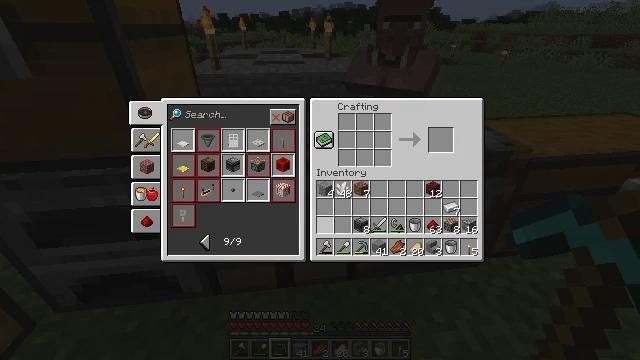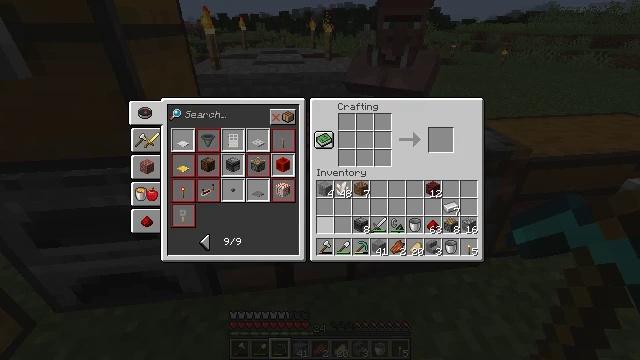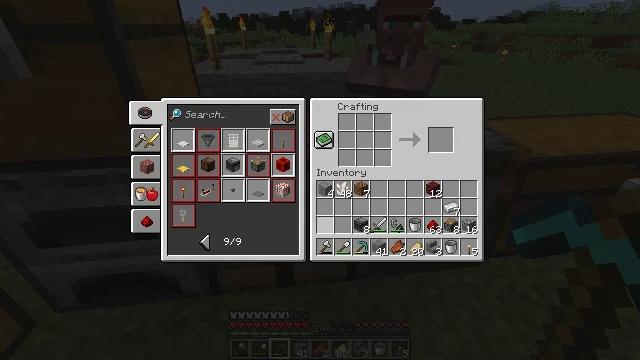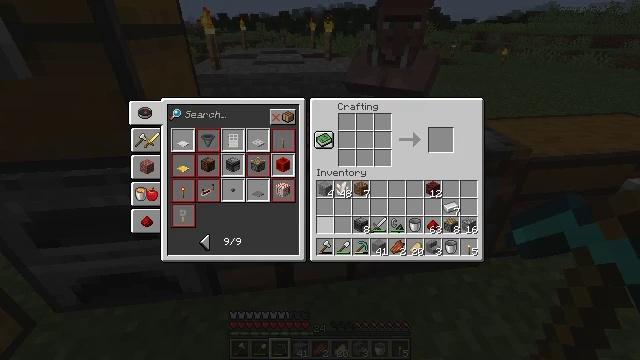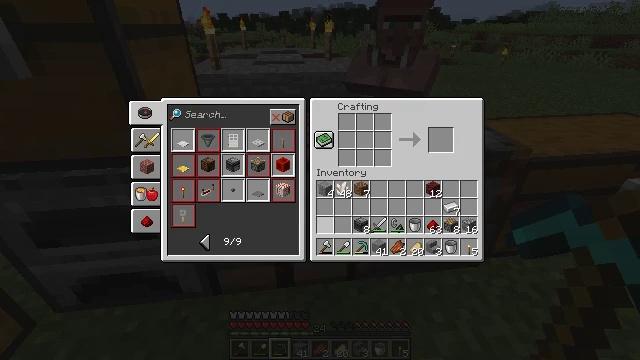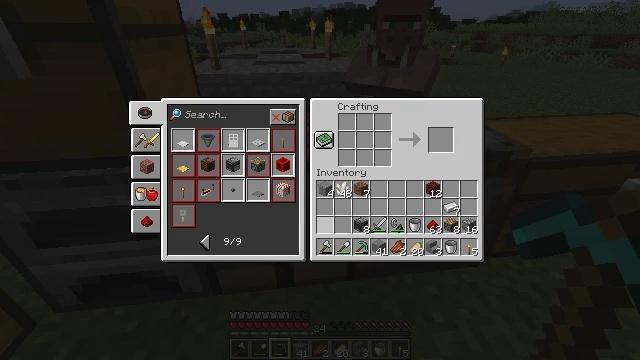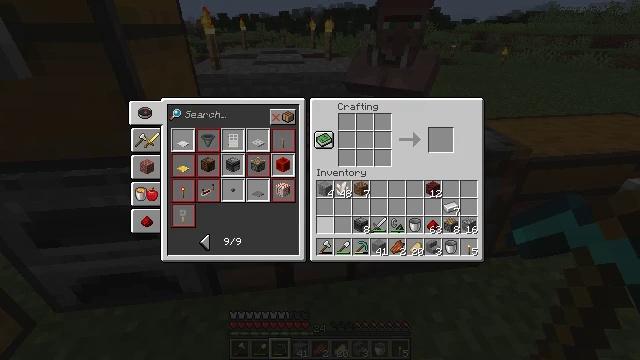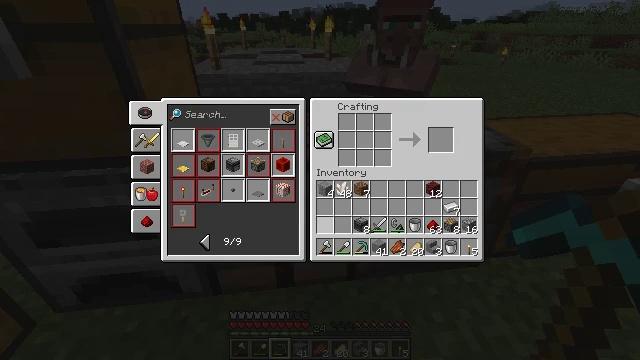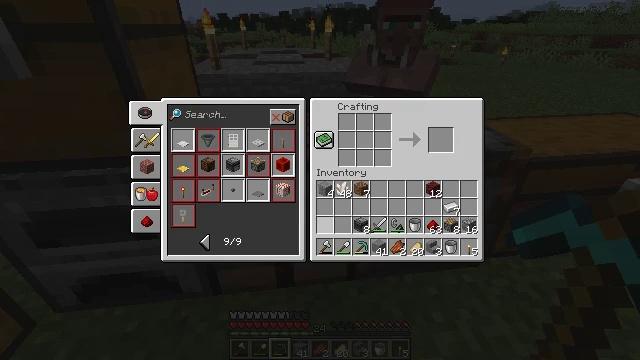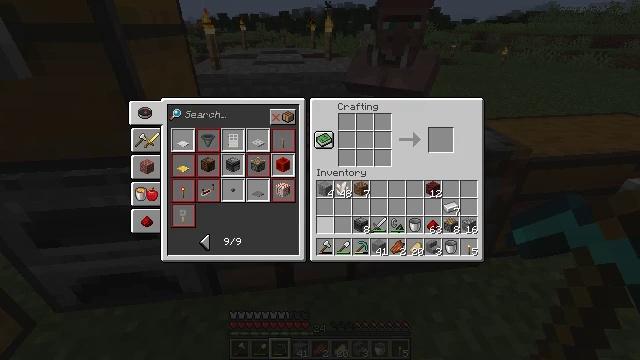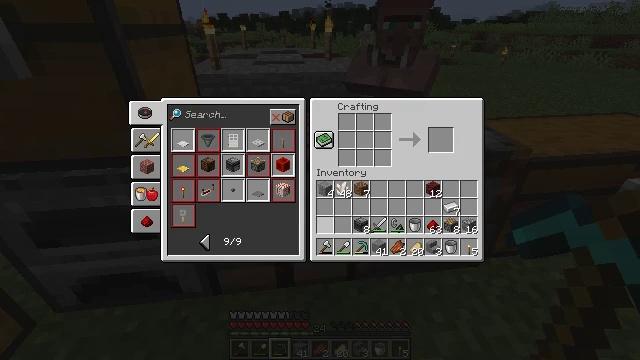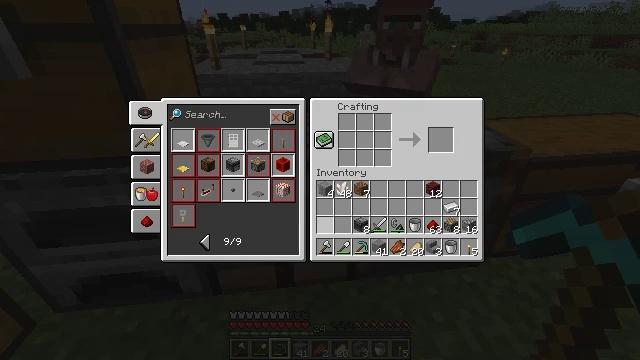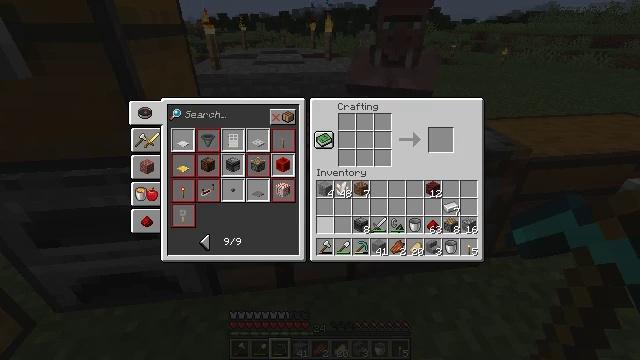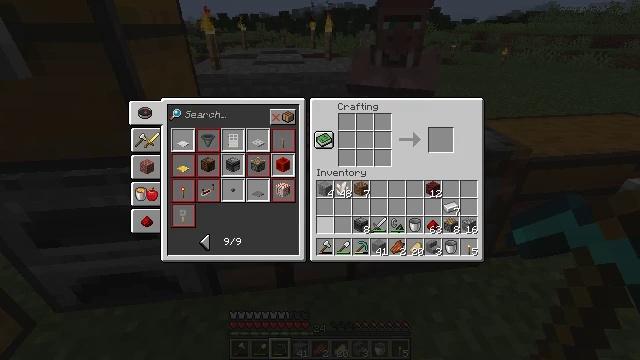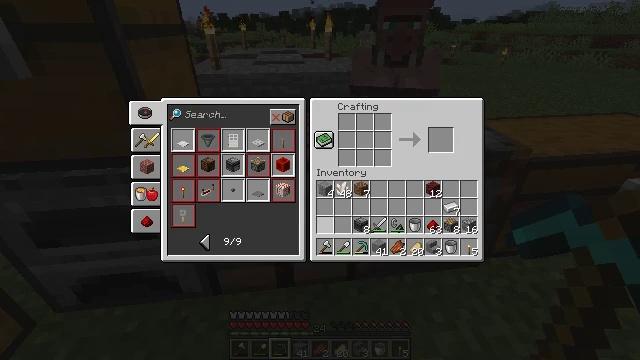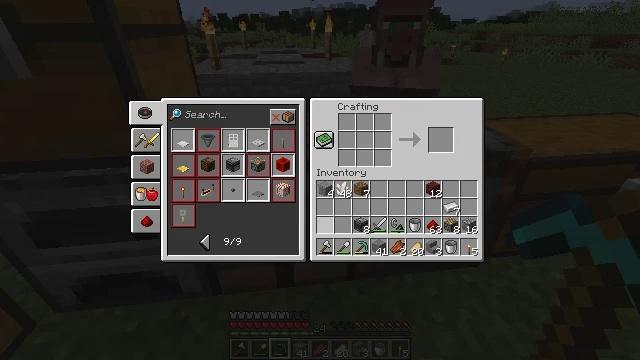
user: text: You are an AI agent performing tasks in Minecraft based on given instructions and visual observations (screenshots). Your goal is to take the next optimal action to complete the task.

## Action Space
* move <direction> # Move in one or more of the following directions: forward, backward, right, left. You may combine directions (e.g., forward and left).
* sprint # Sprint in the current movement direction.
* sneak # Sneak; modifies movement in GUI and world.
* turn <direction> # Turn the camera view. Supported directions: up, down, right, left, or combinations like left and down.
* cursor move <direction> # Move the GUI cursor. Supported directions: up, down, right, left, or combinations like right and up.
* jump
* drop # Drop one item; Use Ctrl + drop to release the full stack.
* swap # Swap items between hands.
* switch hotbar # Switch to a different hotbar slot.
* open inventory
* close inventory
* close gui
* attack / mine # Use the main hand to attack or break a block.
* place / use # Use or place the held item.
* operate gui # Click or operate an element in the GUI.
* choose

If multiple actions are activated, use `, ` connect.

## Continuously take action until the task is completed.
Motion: motion action
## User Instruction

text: Put out the fire.
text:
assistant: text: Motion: no_op
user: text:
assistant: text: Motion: no_op
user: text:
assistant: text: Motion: no_op
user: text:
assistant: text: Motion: no_op
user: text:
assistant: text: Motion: no_op
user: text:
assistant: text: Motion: no_op
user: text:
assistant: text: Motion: no_op
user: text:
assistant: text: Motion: no_op
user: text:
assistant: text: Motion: no_op
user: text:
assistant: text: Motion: no_op
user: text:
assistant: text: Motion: no_op
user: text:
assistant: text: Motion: no_op
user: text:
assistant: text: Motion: no_op
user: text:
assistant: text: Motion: no_op
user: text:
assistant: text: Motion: no_op
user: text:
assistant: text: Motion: no_op
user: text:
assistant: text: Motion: no_op
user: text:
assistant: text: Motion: no_op
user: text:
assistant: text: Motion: no_op
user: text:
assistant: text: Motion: no_op
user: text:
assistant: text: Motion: no_op
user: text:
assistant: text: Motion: no_op
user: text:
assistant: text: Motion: no_op
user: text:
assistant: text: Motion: no_op
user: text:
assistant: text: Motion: no_op
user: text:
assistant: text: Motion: no_op
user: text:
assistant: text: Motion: no_op
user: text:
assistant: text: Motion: no_op
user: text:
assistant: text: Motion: turn left
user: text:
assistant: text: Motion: turn left